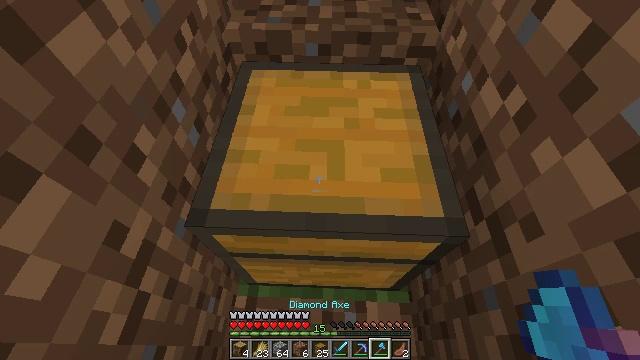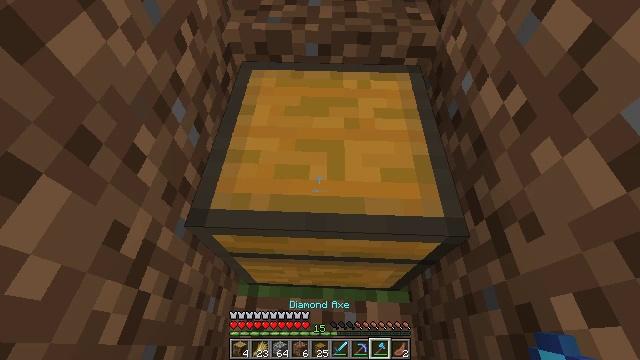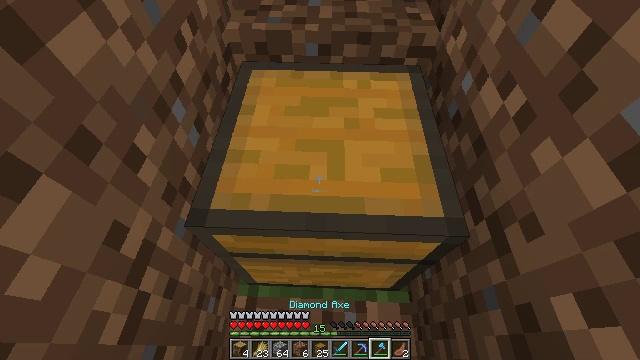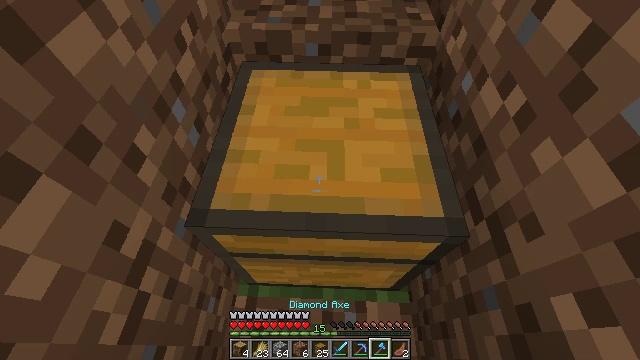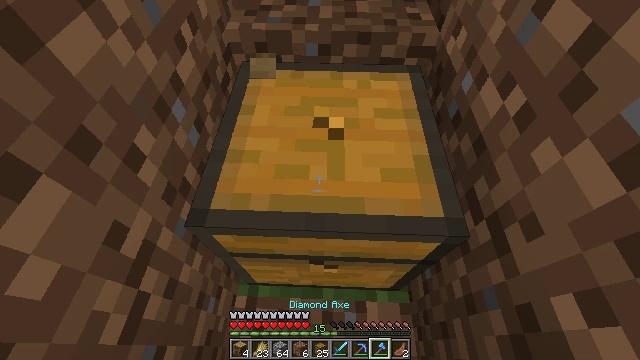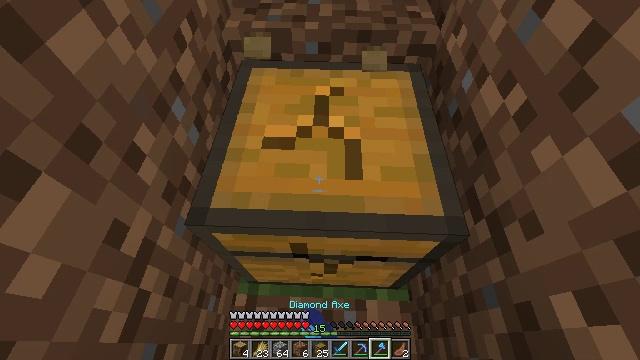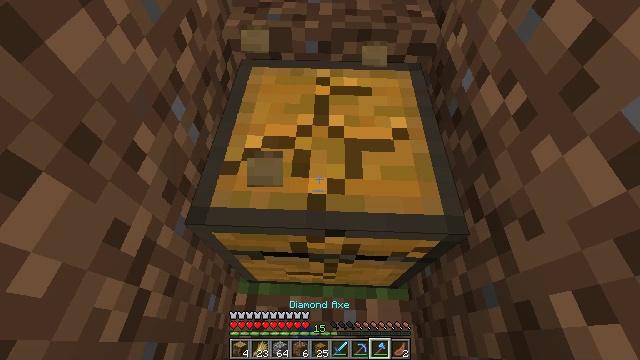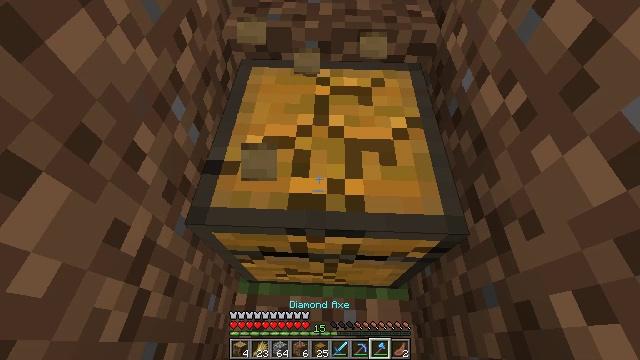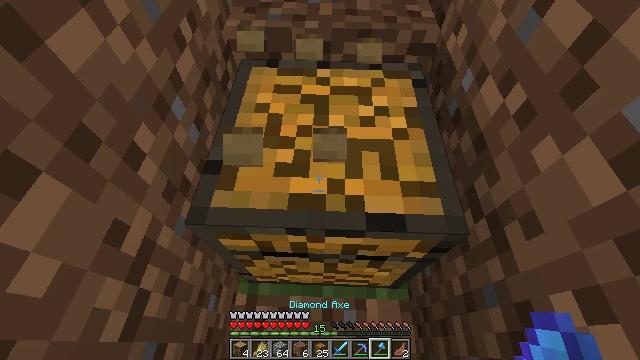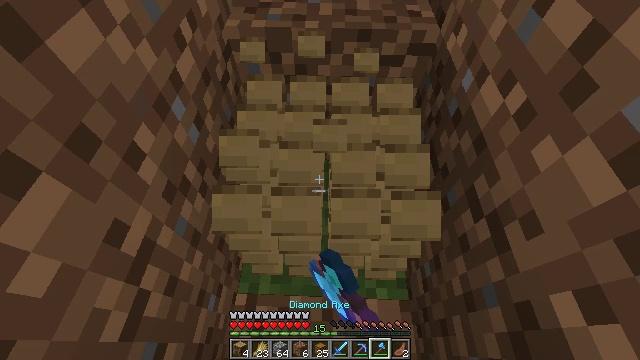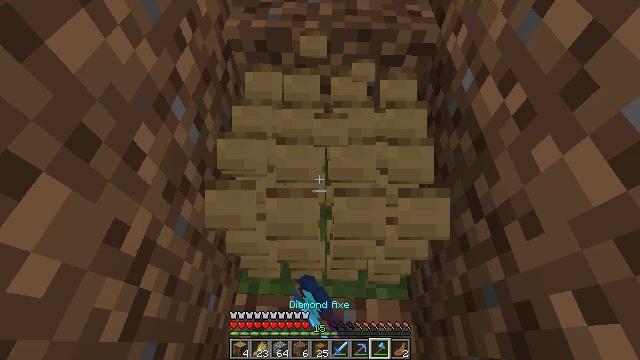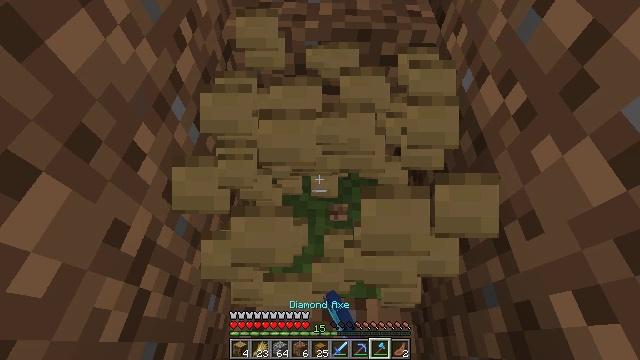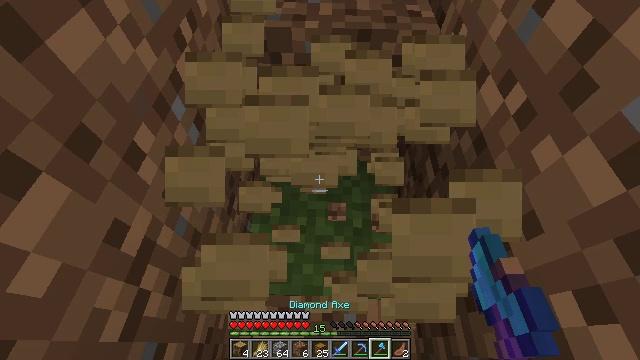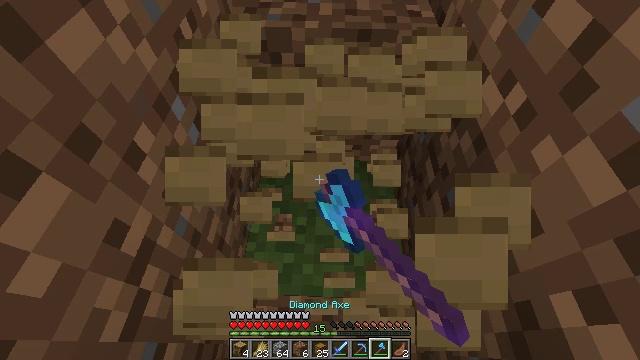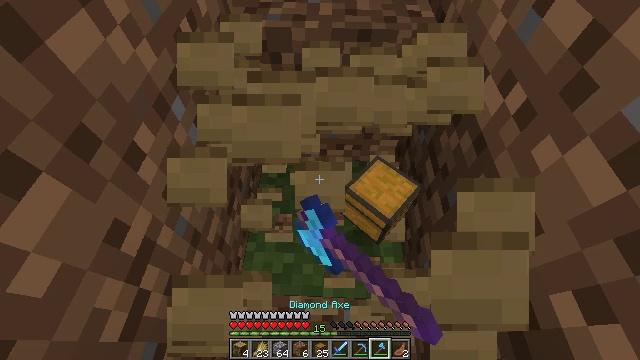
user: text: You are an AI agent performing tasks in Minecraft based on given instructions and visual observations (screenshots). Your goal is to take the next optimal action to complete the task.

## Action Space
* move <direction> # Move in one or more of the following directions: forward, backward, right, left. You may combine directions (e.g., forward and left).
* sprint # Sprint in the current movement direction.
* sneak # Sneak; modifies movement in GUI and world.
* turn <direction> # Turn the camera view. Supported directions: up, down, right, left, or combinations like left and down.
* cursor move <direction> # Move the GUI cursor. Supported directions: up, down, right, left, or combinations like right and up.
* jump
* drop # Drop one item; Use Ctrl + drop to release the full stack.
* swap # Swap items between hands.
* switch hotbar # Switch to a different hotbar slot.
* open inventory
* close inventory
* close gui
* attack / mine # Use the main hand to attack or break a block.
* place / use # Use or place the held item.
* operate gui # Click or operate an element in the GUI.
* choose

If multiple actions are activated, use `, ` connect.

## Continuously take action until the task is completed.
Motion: motion action
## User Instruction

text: Break the chest to retrieve items inside.
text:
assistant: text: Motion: no_op
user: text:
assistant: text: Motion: no_op
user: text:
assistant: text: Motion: no_op
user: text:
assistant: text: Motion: attack / mine
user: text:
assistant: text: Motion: attack / mine
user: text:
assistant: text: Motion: attack / mine
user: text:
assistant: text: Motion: attack / mine
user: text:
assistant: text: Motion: attack / mine
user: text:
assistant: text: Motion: attack / mine
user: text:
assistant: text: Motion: attack / mine
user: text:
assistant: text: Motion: attack / mine
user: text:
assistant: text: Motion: attack / mine
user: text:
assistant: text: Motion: attack / mine
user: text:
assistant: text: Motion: attack / mine
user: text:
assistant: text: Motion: attack / mine